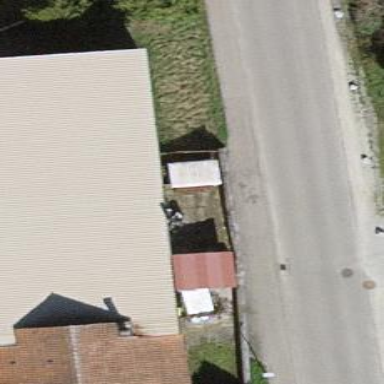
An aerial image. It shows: Part of building with flat white roof.